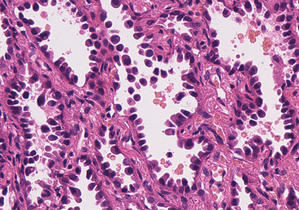
Tumor epithelial tissue: yes
Tumor-associated stroma tissue: yes
Normal tissue: no